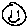
Label: smiley face